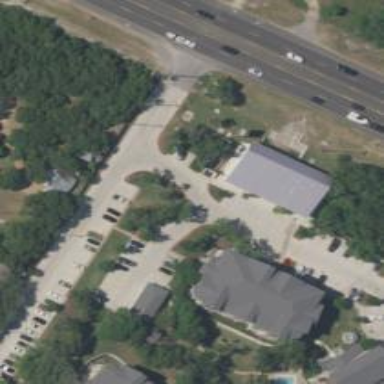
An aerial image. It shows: Veterinary facility.